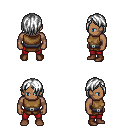
a pixel art fantasy rpg character, male body template, human, dark skin, leather chest armor, red pants, white bangs hairstyle, brown shoes, four views (front, back, left, right), 2x2 character sprite sheet, small pixel art, hard edges, no anti-aliasing